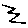
Label: zigzag